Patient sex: M
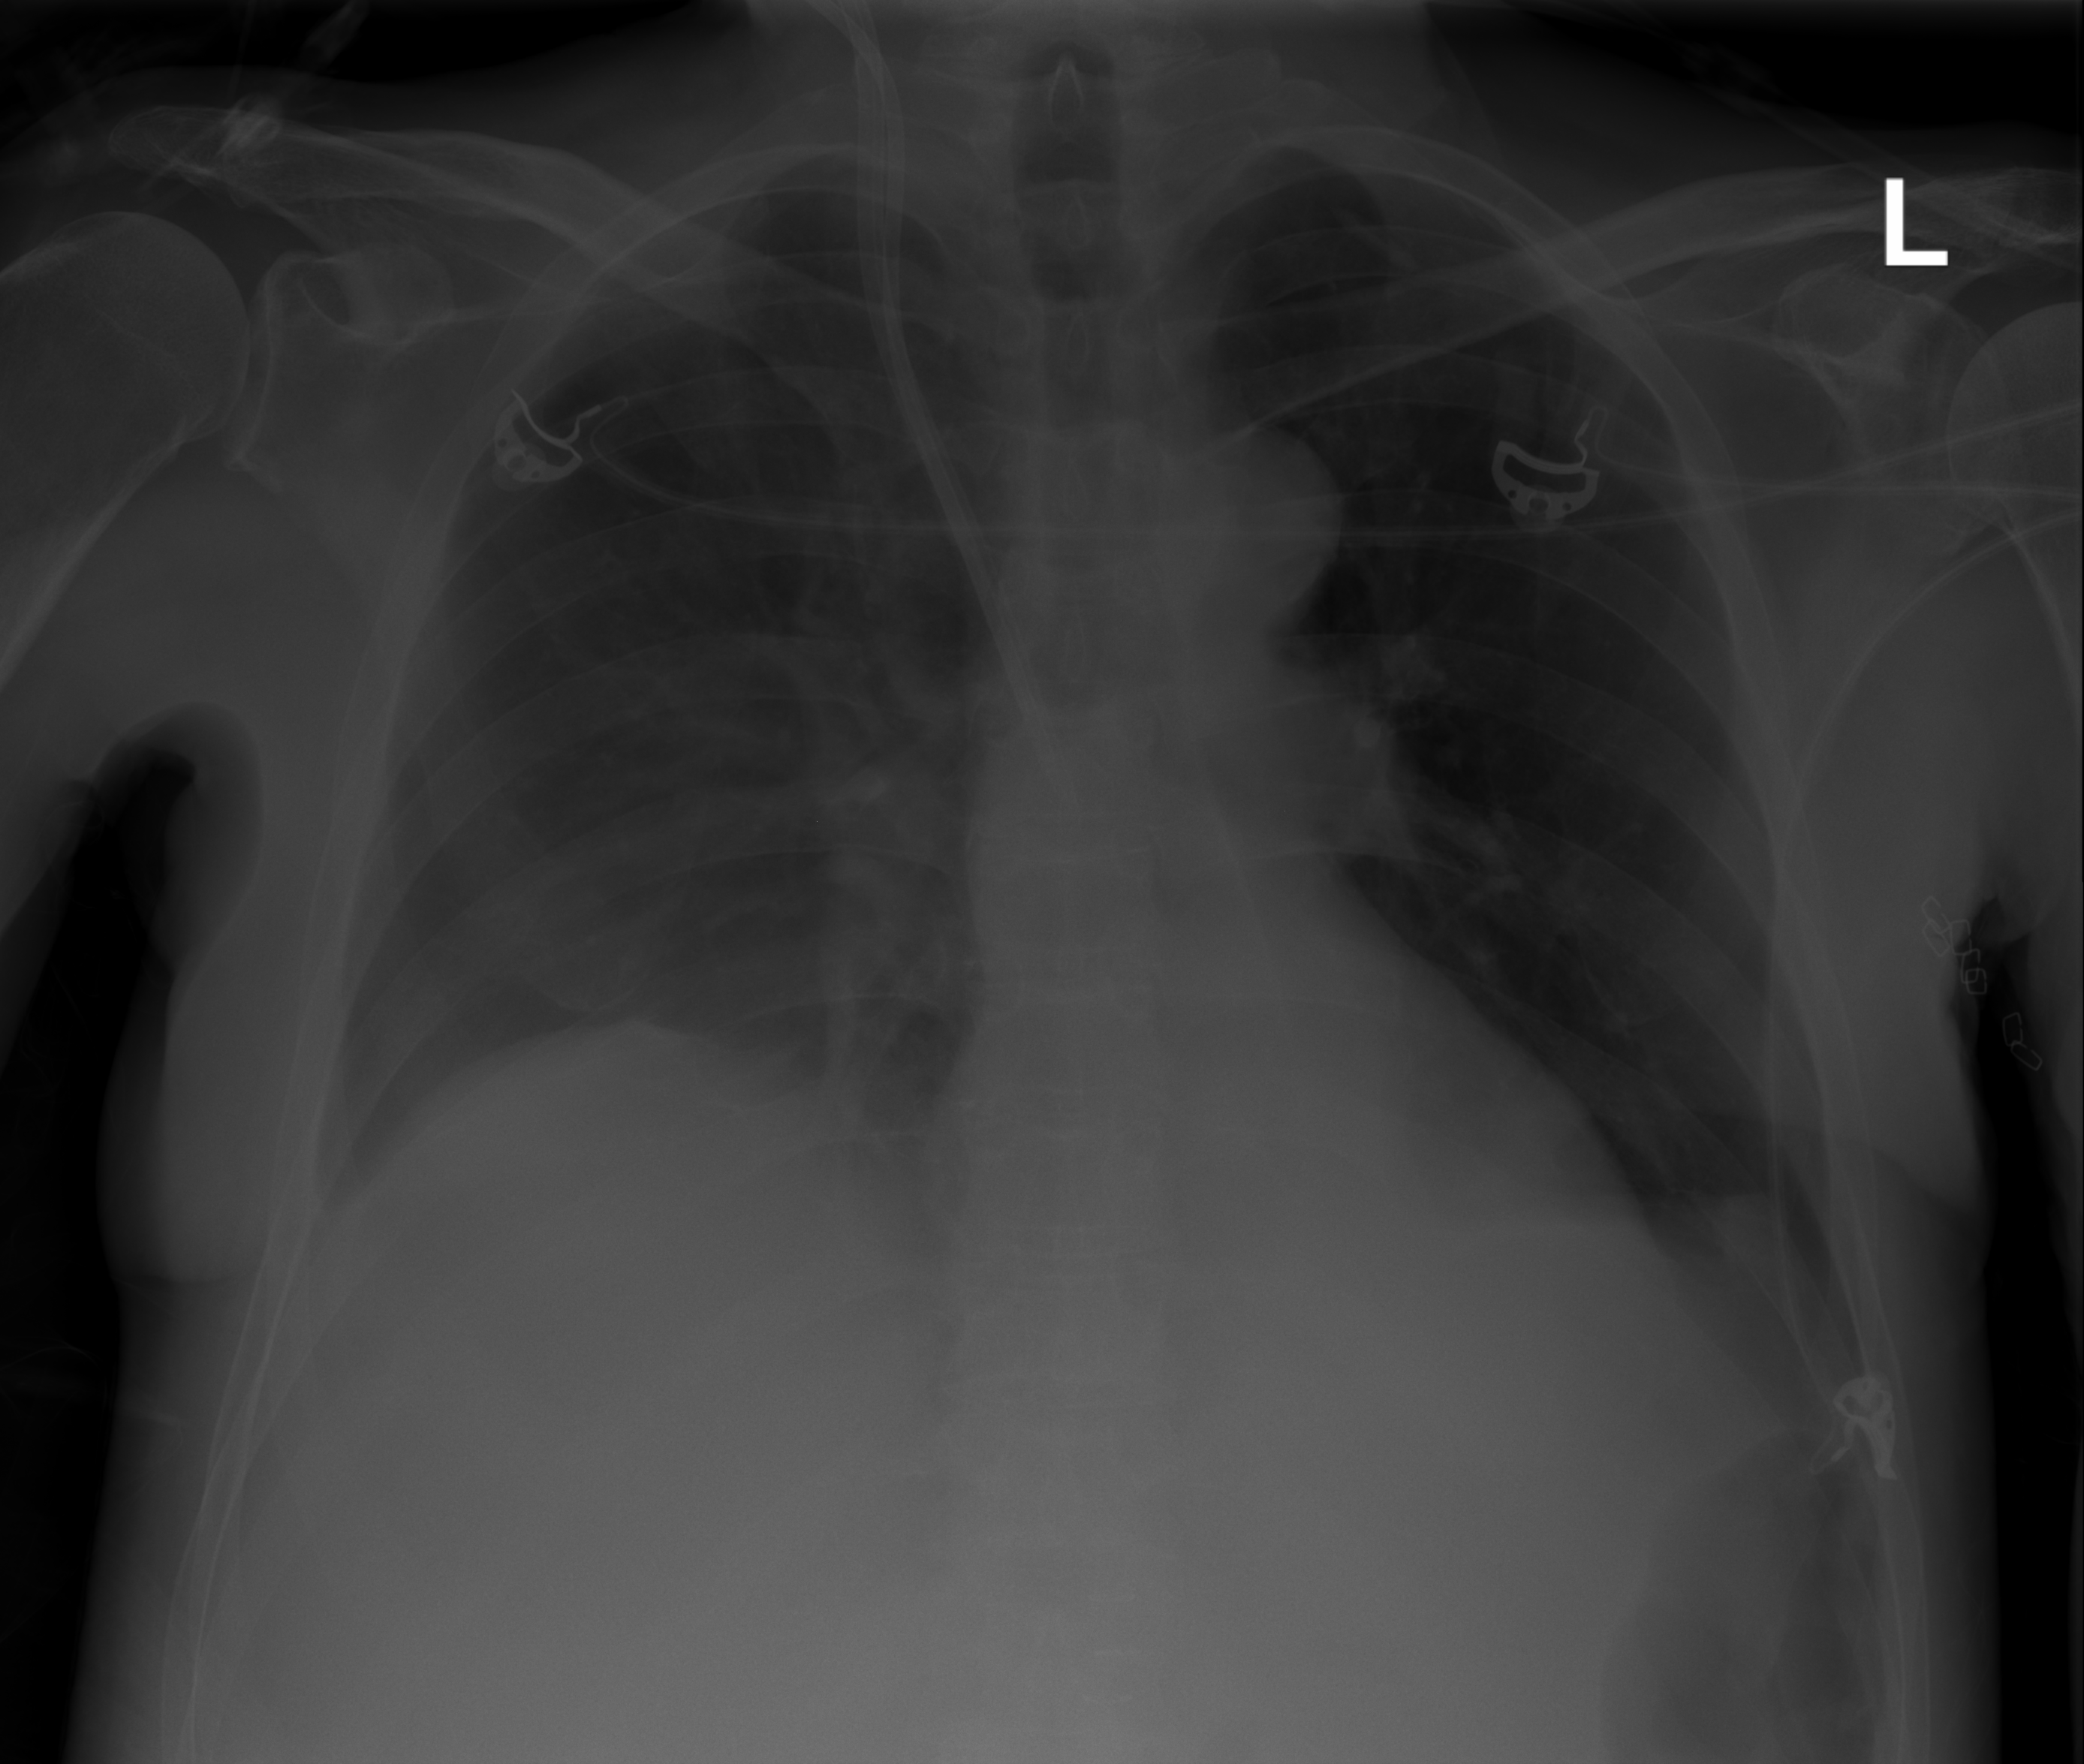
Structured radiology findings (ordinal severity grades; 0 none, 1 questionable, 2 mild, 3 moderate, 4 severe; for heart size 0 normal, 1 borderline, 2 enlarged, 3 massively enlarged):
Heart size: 0
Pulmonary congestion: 0
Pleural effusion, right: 2
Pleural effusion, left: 2
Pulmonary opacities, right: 0
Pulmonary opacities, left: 0
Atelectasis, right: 3
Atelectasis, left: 2